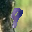
Label: 9